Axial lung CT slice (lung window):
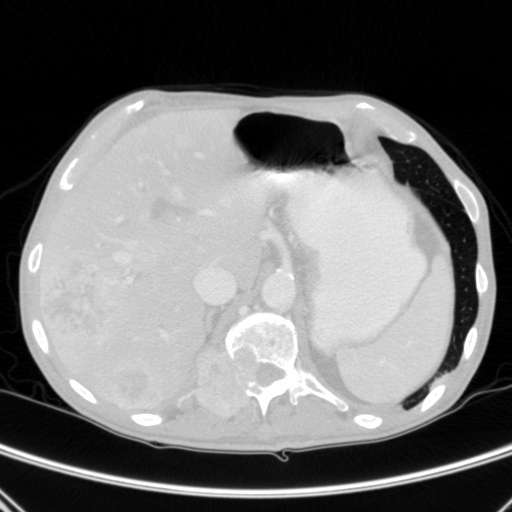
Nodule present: no